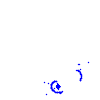
Particle: pion